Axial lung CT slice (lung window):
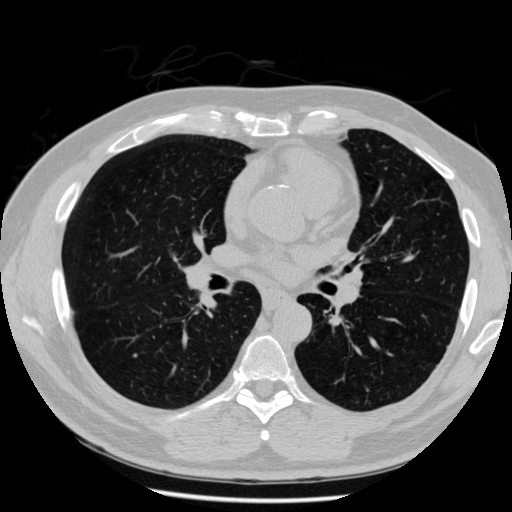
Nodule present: no